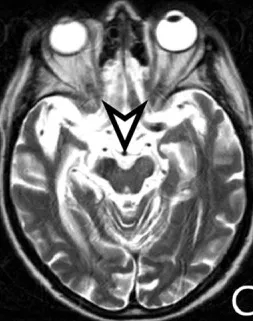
T2-WI. Left intracerebral hemorrhage in the caudate and lentiform nuclei, hyperdense on CT and hyperintense on MRI (arrows). The cerebral peduncles symmetric (arrowhead).
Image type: radiology (mri)